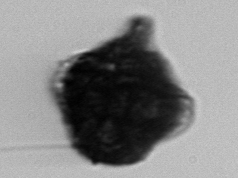
Label: Gonyaulax